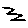
Label: zigzag